Question: Which software is used to select some screen portion of a video?
For example I want to remove the footer of a video.

In the above picture I want to remove the selected portions in the rectangle.
Kindly suggest me some software to do the same.
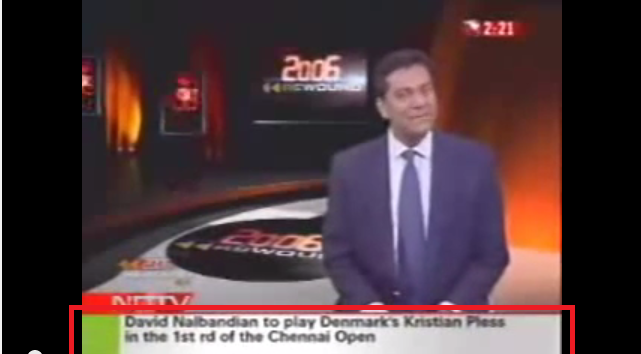
Answer: I'm not entirely sure on this but you might be able to use Microsoft Expression Encoder 4.
It also includes supposedly the best Screen Recorder program you can get, so if you can't use the main piece of software you could always use that by playing the video in Media Player and recording the desired area of the screen. I know it's not exactly designed for what you want to do, but it would theoretically work. Hope this helps :)